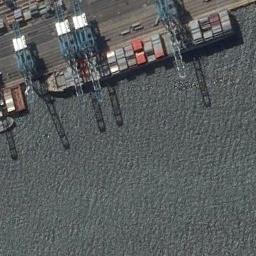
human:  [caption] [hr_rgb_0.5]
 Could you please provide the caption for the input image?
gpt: There are many containers on the ship .

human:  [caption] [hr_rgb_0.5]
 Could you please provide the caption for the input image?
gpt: The cargo ship full of containers is docked at the container terminal .

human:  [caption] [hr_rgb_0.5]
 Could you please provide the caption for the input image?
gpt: A brown container ship docked at the dock .

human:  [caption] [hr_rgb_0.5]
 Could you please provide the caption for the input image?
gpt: There is a ship in the green water on the shore .

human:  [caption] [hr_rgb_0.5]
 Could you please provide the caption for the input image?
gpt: The ship with many containers is at the harbor .